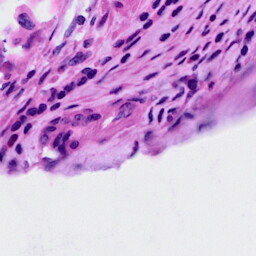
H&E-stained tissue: Cervix